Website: apple
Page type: address-validator
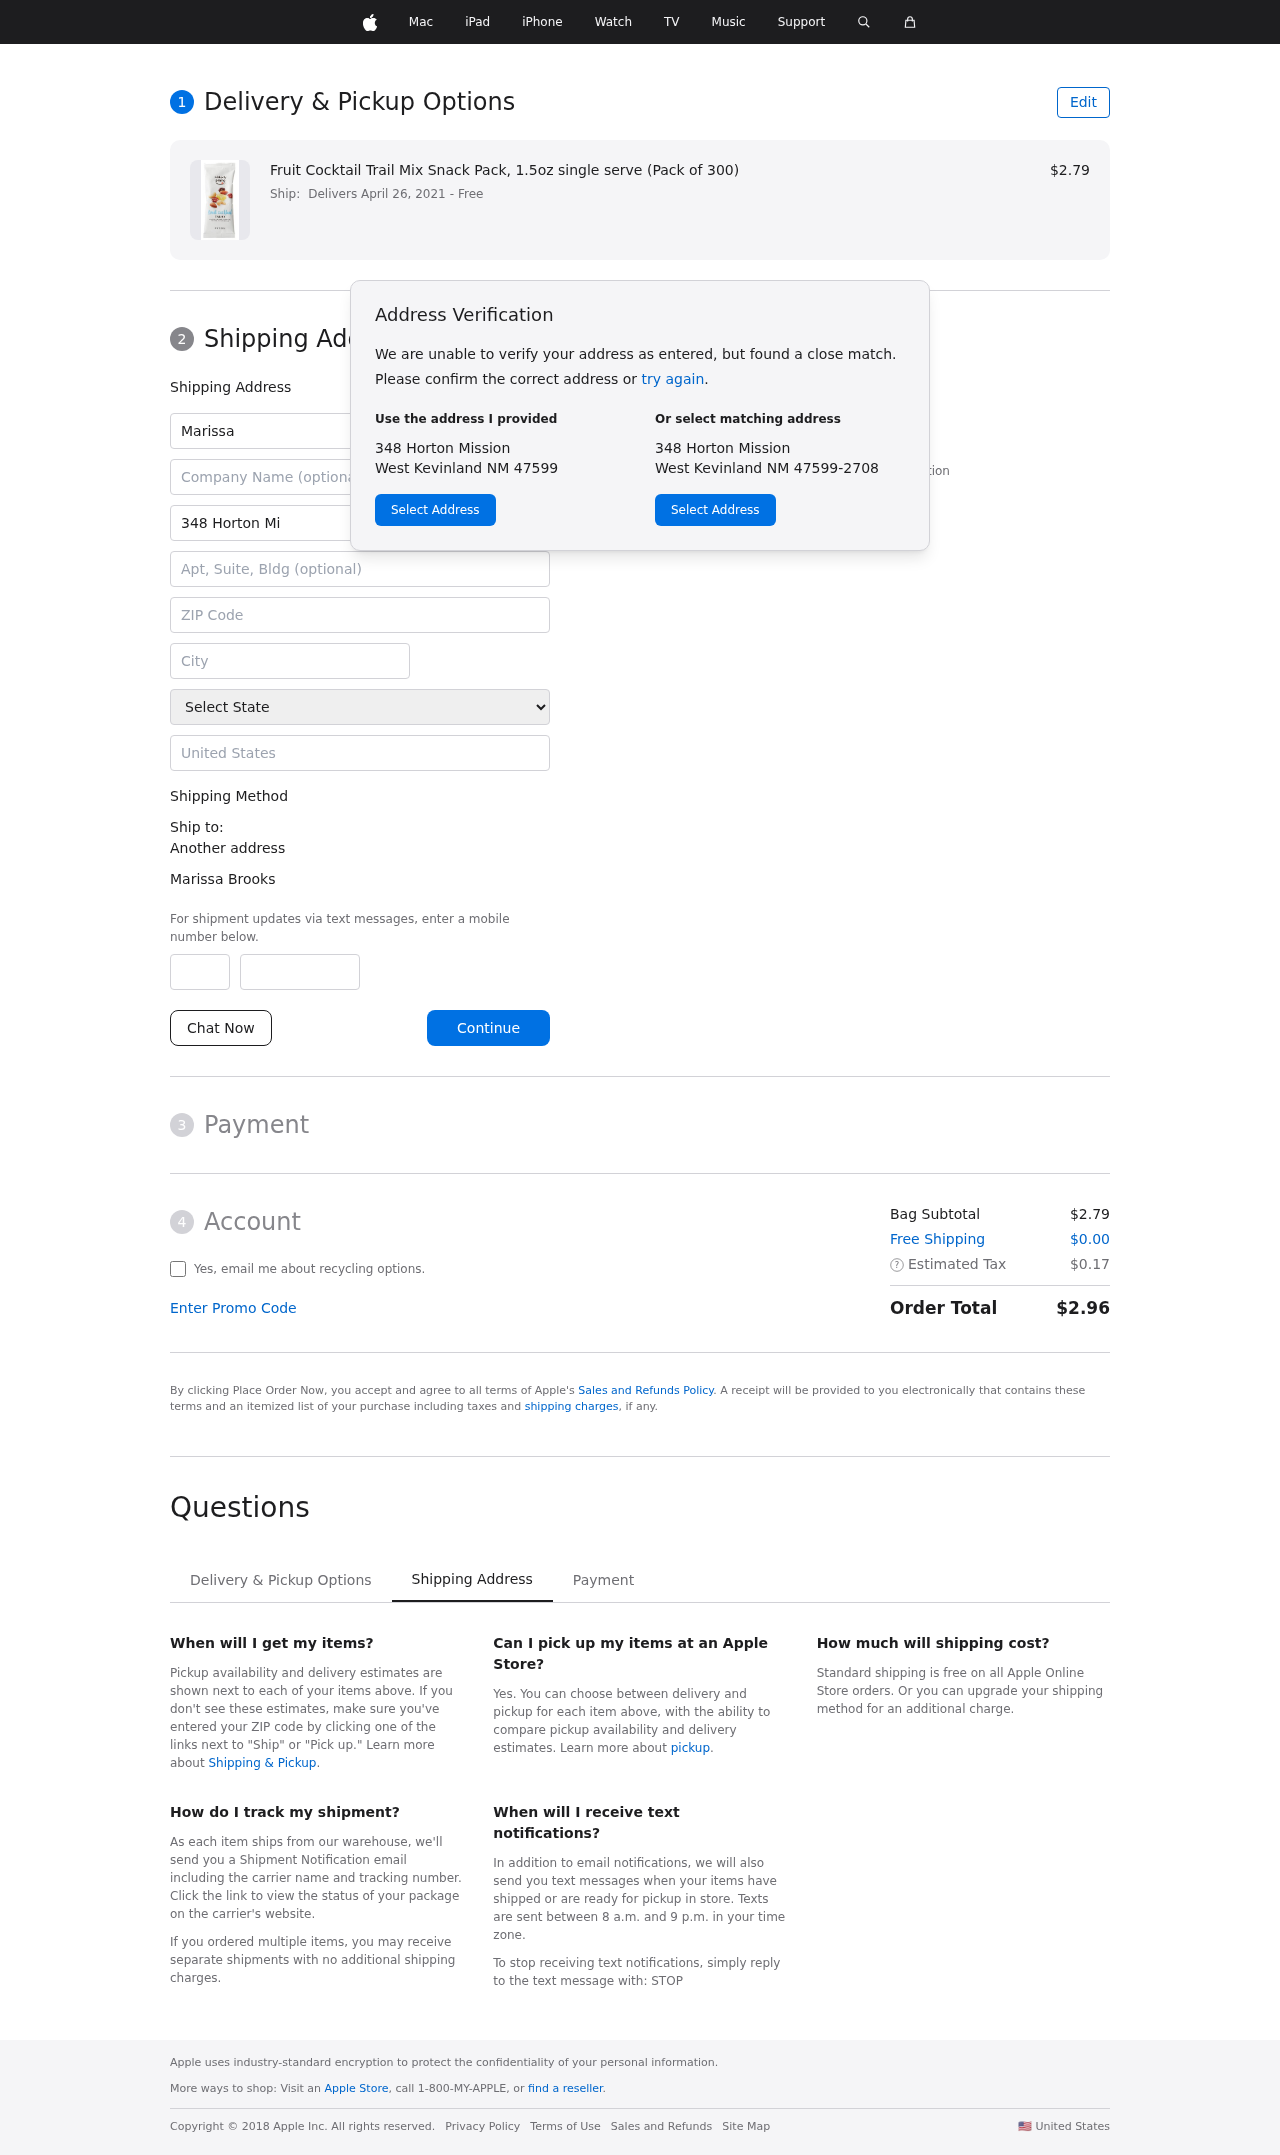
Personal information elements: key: PII_CITY
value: West Kevinland
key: PII_COUNTRY
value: United States
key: PII_FIRSTNAME
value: Marissa
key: PII_FULLNAME
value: Marissa Brooks
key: PII_LASTNAME
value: Brooks
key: PII_PHONE_AREA
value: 736
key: PII_PHONE_SUFFIX
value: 6785
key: PII_POSTCODE
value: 47599
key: PII_STATE
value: New Mexico
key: PII_STREET
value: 348 Horton Mission
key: PII_STREET2
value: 723 Valencia Crest
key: PII_CITY_STATE_ZIP
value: West Kevinland NM 47599
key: PII_STATE_ABBR
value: NM
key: PII_POSTCODE_FULL
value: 47599
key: PII_POSTCODE_NUMERIC
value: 47599
Product elements: key: PRODUCT1_NAME
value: Fruit Cocktail Trail Mix Snack Pack, 1.5oz single serve (Pack of 300)
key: PRODUCT1_PRICE
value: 2.79
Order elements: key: ORDER_DELIVERY_DATE
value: Delivers April 26, 2021
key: ORDER_SUBTOTAL
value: $2.79
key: ORDER_SHIPPING_COST
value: $0.00
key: ORDER_TAX
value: $0.17
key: ORDER_TOTAL
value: $2.96